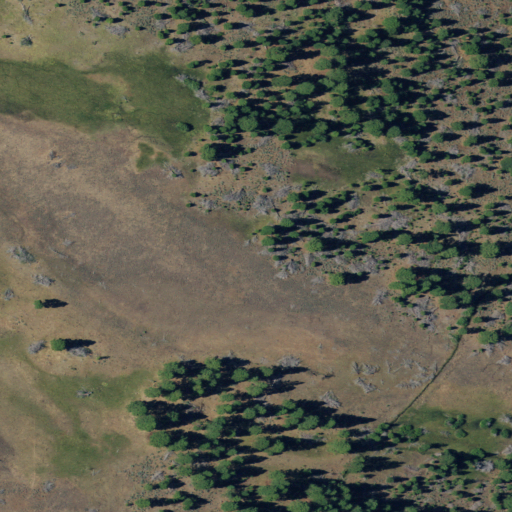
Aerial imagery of valley in California named Little Valley containing evergreen forest, woody wetlands, herbaceous wetlands, and shrub